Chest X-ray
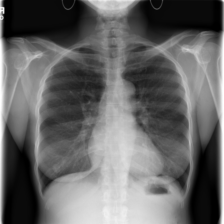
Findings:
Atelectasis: negative
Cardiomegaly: negative
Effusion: negative
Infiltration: negative
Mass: negative
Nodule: negative
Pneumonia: negative
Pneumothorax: negative
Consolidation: negative
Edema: negative
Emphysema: negative
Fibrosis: negative
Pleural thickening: negative
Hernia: negative